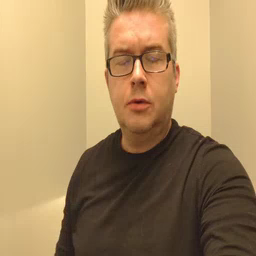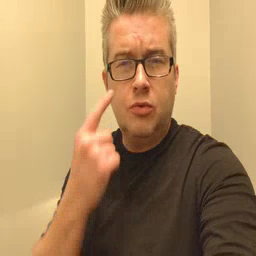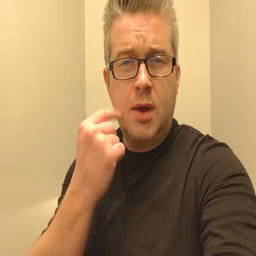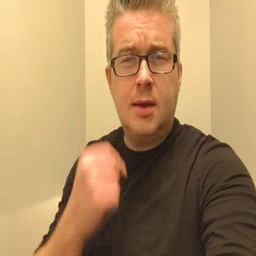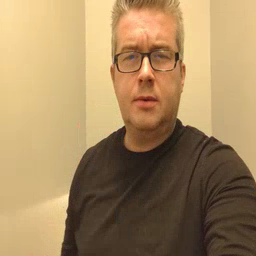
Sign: cry